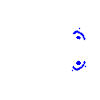
Particle: electron